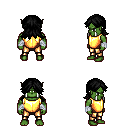
a pixel art fantasy rpg character, male body template, orc, green skin, gold chest armor, gold greaves, black loose hair, white cloth bandages, four views (front, back, left, right), 2x2 character sprite sheet, small pixel art, hard edges, no anti-aliasing